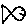
Label: fish